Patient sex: F
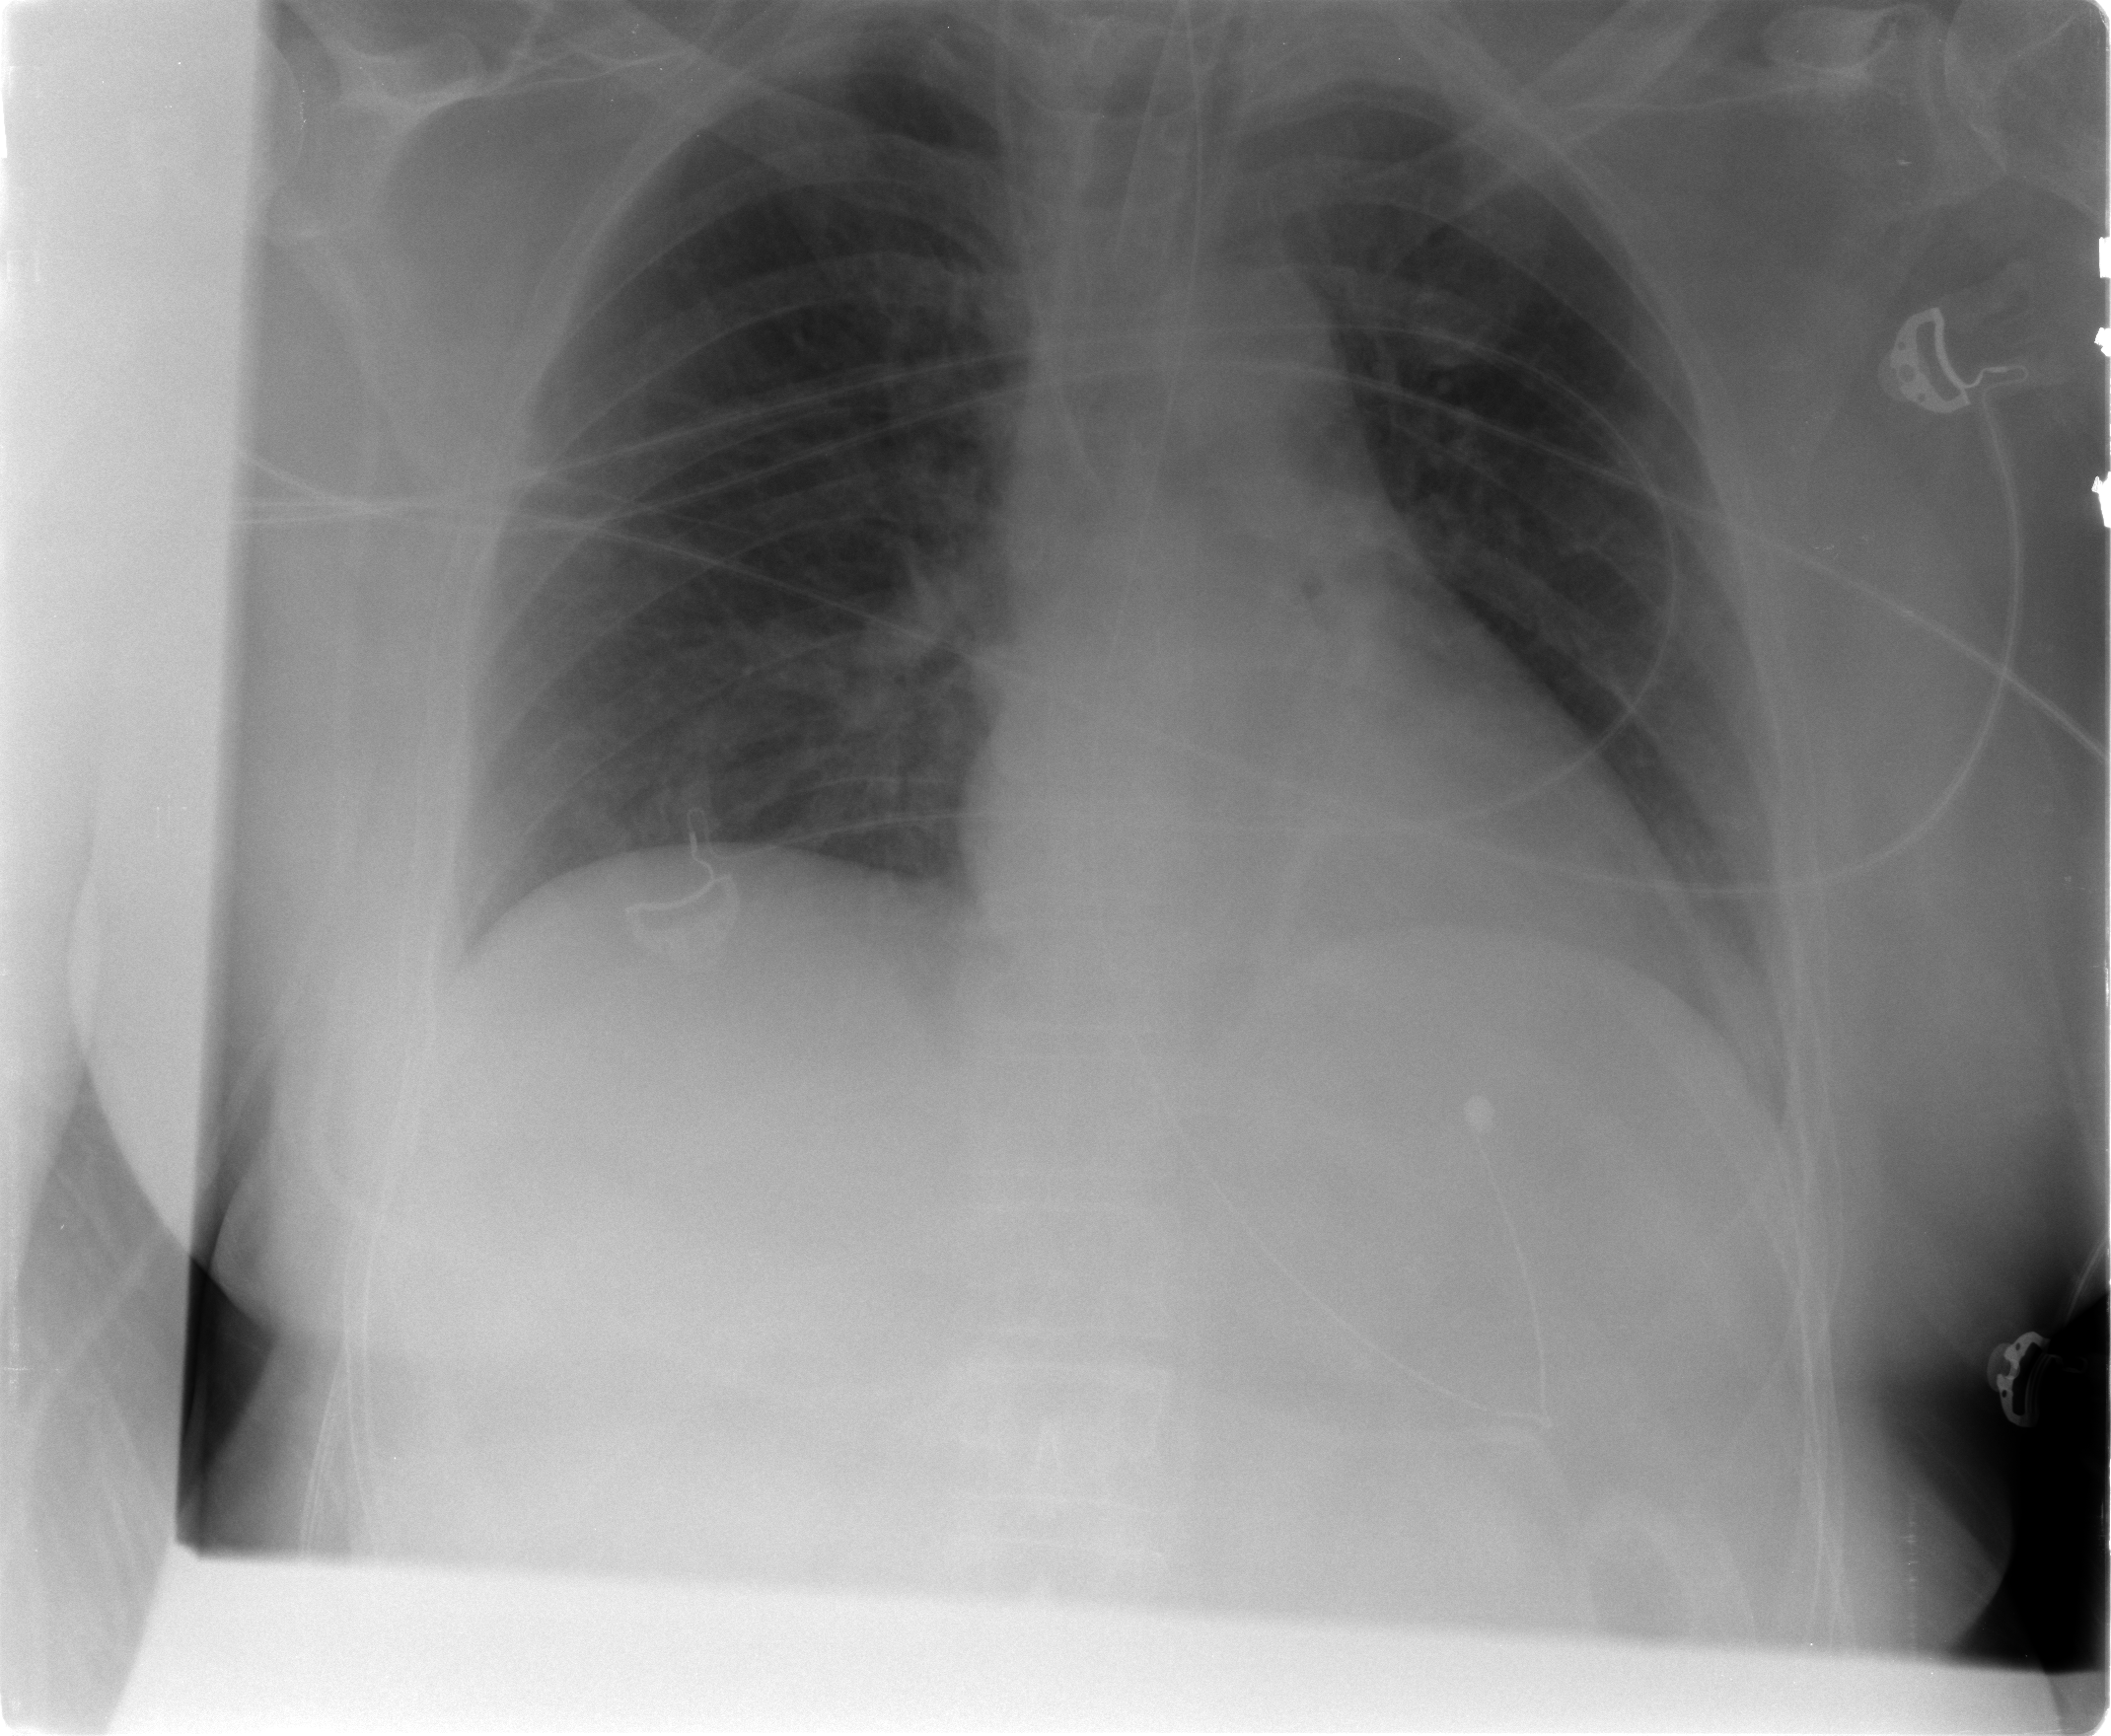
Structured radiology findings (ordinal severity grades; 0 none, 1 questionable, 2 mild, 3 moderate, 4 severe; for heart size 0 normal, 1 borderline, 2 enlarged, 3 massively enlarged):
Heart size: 0
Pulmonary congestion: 2
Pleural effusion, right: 0
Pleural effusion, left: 0
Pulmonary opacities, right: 1
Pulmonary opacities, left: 1
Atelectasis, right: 0
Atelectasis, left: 0